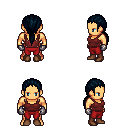
a pixel art fantasy rpg character, male body template, human, tanned skin, maroon pirate shirt, red pants, raven ponytail hairstyle, metal gloves, brown shoes, four views (front, back, left, right), 2x2 character sprite sheet, small pixel art, hard edges, no anti-aliasing